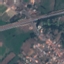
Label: Highway